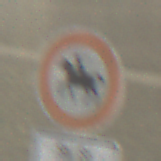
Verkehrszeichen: VerbotReiter
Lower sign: ZeitangabenMitBeschraenkungAufWochentage9
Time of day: Night
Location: Outdoor (Urban)
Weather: PartlyCloudy
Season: NotSpecified
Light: Artificial